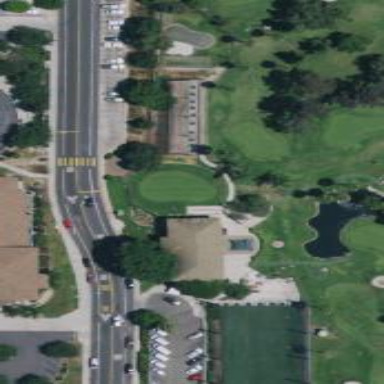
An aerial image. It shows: Pathway for golfing.